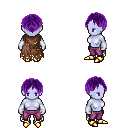
a pixel art fantasy rpg character, female body template, dark elf, purple skin, brown tattered cape, magenta pants, purple parted hairstyle, white cloth bracers, gold boots, four views (front, back, left, right), 2x2 character sprite sheet, small pixel art, hard edges, no anti-aliasing